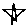
Label: star